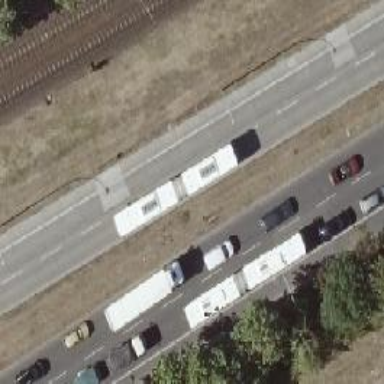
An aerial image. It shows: Primary highway with concrete surface and lane markings. It's dual carriageway.